Question: Count the number of objects in the diagram.
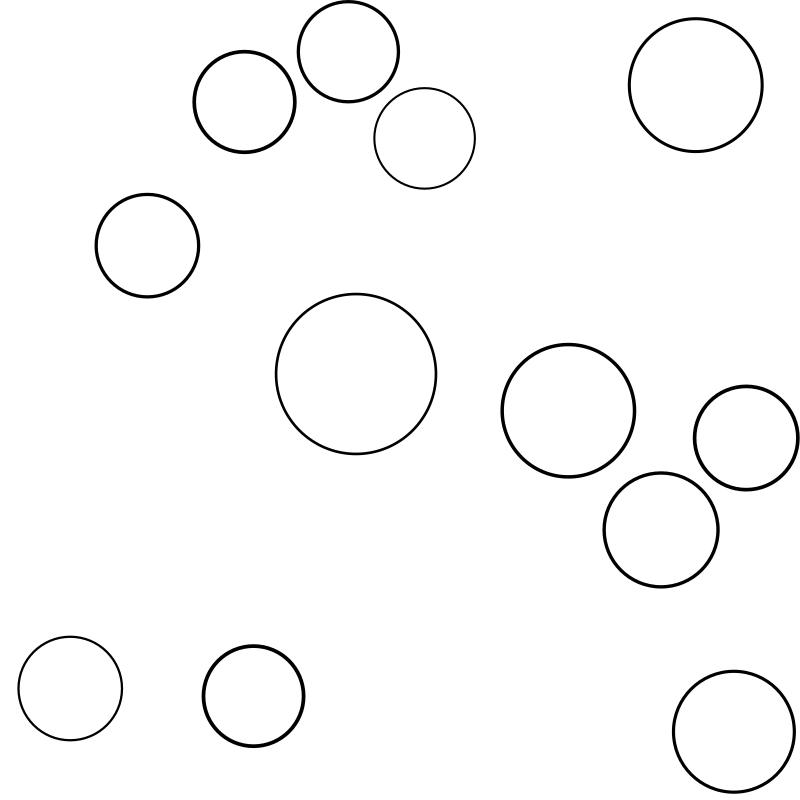
Answer: 12